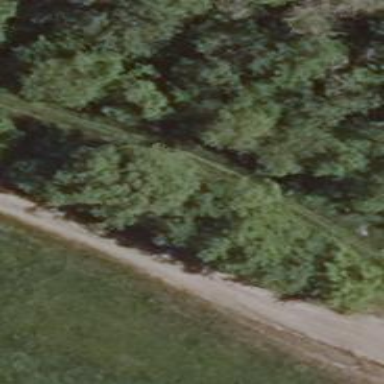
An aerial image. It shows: Grass track with grade5 tracktype.